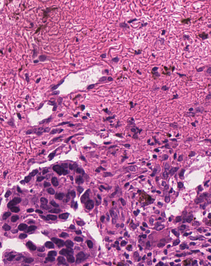
Tumor epithelial tissue: yes
Tumor-associated stroma tissue: yes
Normal tissue: no